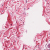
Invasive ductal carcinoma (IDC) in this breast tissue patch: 0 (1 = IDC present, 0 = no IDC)